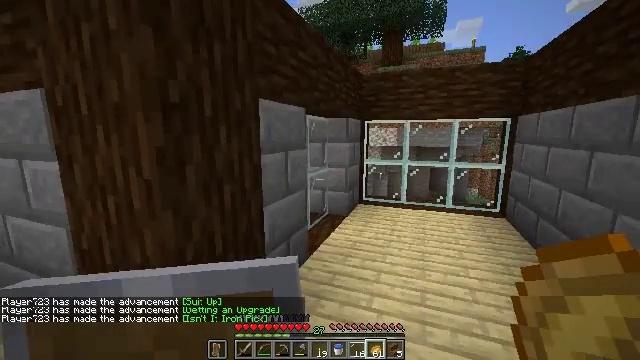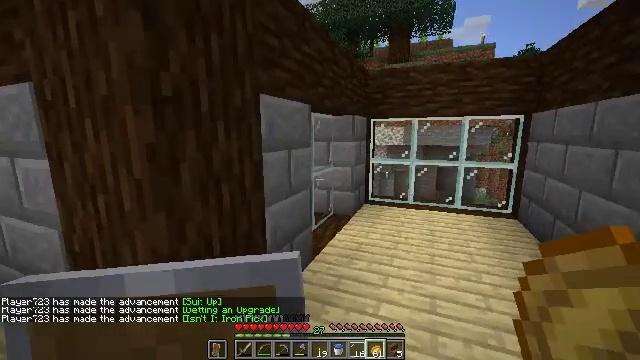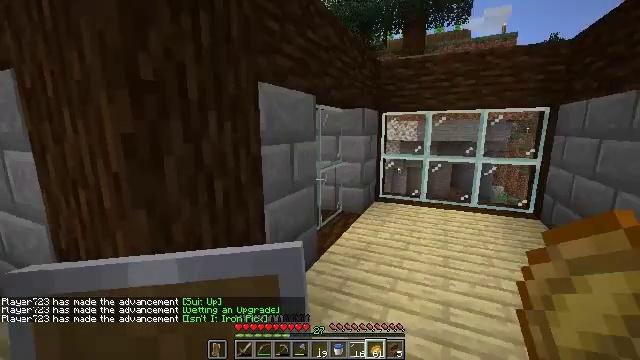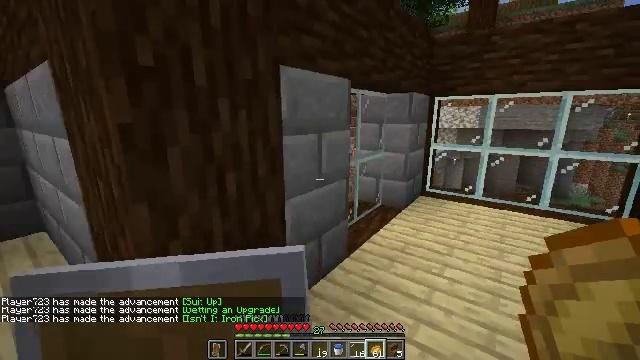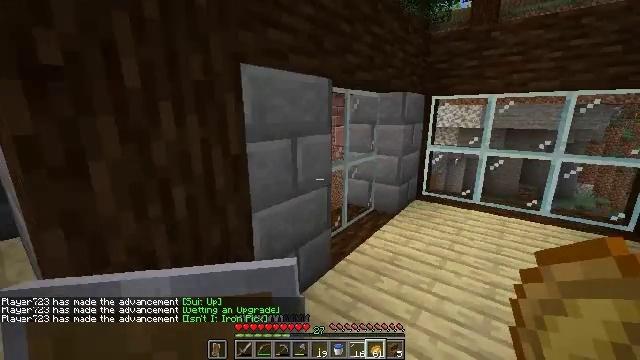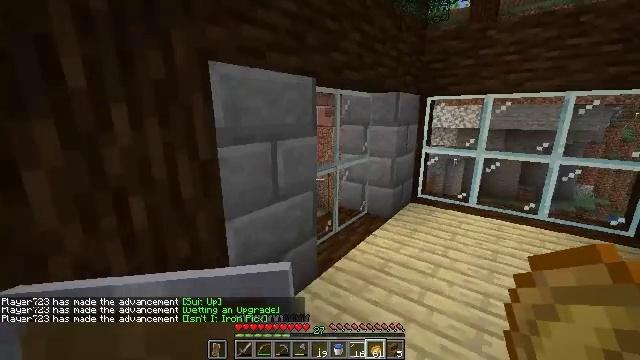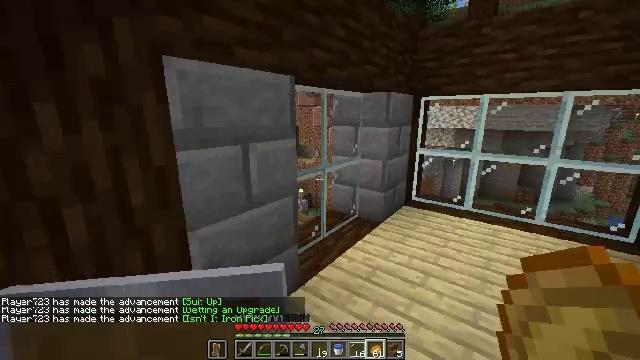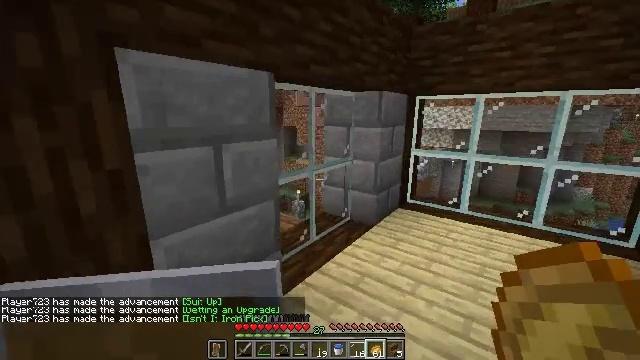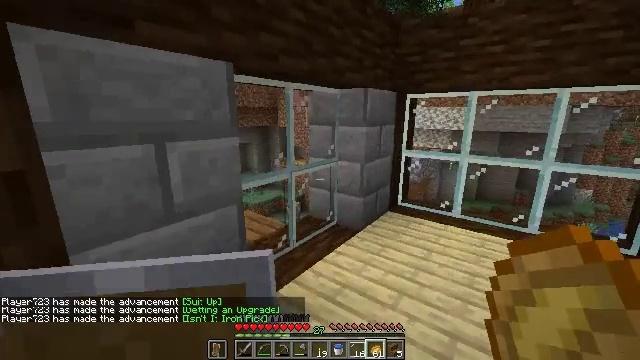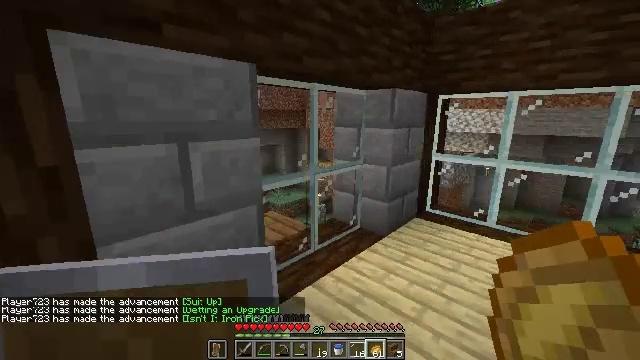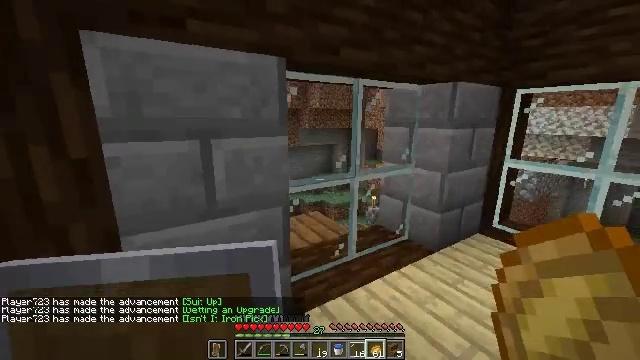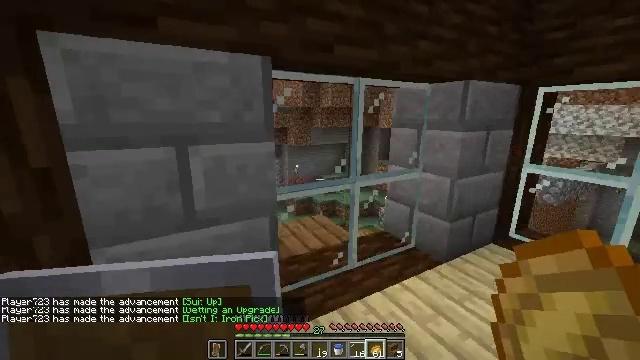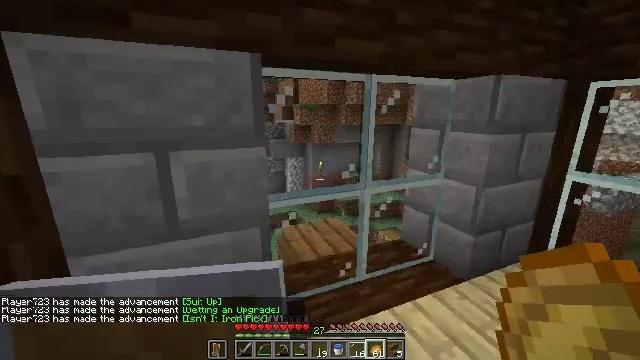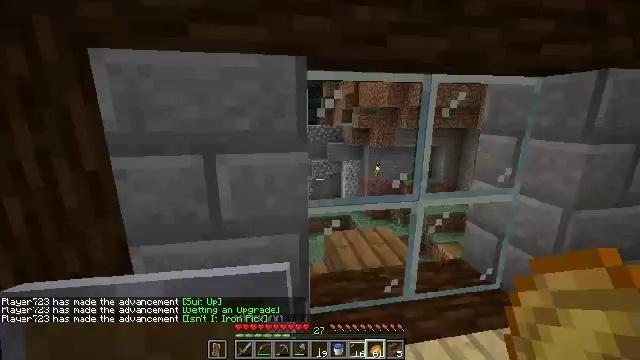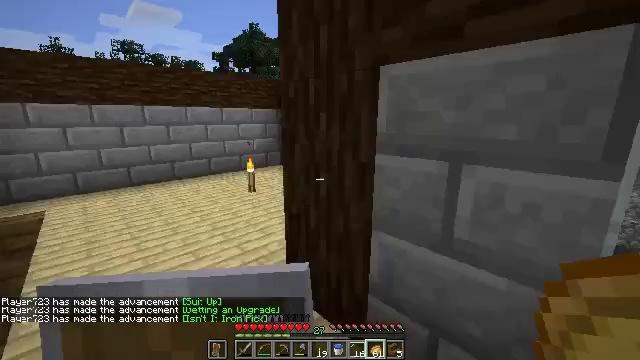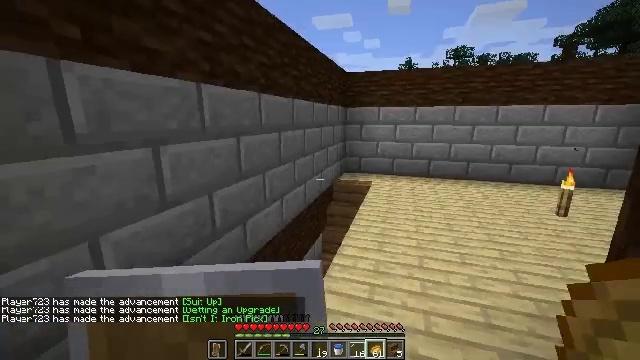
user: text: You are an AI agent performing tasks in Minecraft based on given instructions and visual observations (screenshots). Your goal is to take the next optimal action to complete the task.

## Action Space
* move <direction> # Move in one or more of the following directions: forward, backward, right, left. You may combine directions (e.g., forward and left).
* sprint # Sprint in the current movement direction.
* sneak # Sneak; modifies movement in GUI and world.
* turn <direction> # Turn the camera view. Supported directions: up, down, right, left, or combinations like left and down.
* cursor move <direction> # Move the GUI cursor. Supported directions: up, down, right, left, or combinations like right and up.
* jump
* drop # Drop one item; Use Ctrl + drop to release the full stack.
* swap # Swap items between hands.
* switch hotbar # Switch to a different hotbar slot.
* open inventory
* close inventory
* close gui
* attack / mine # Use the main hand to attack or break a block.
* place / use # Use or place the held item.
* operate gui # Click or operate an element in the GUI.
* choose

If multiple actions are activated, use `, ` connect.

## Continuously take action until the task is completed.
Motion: motion action
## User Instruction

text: Retrieve the stone bricks from an old building.
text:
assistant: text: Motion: move forward and move right, turn left
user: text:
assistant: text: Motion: move forward and move right, turn left and down
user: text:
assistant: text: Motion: move forward and move right, turn left and down
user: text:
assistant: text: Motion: move forward and move right
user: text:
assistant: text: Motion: move forward and move right
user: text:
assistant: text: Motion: move forward and move right
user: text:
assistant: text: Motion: move forward and move right
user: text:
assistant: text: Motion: move forward and move right
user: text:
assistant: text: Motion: move forward and move right, turn left
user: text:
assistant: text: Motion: move forward and move right, turn left
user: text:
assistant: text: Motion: move forward and move right, turn left
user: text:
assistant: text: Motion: move forward and move right, turn left
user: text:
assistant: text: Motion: move forward and move right, turn left
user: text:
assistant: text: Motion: move forward and move right, turn left
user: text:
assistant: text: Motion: move forward, turn left
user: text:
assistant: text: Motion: move forward and move left
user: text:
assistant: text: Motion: move forward and move left
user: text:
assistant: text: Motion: move forward and move left
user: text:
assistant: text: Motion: move forward
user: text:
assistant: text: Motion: move forward, turn right and up
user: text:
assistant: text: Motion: move forward, turn right and up
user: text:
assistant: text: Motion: move forward
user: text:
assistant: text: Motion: move forward
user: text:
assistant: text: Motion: move forward
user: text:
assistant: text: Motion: move forward
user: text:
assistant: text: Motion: move forward
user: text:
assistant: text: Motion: move forward, turn right
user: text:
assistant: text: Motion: move forward, turn right and down
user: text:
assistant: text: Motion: move forward, turn right
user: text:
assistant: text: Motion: move forward and move left, turn right and down